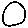
Label: moon